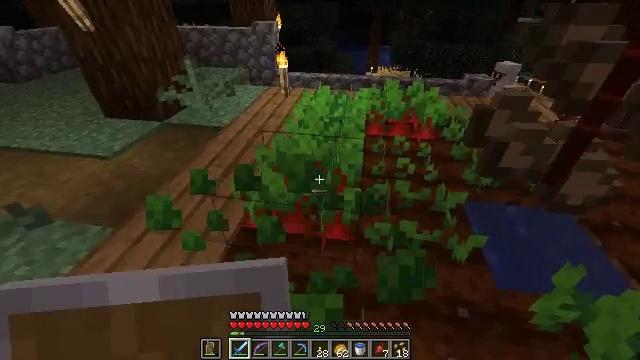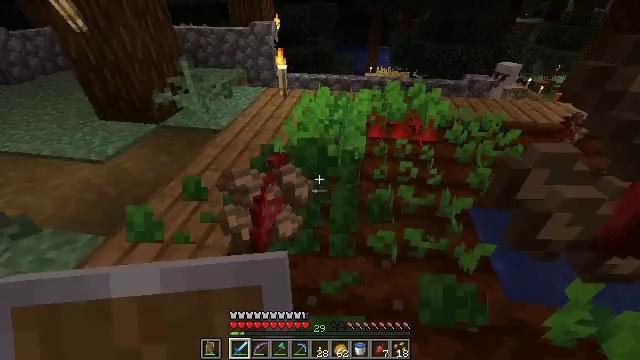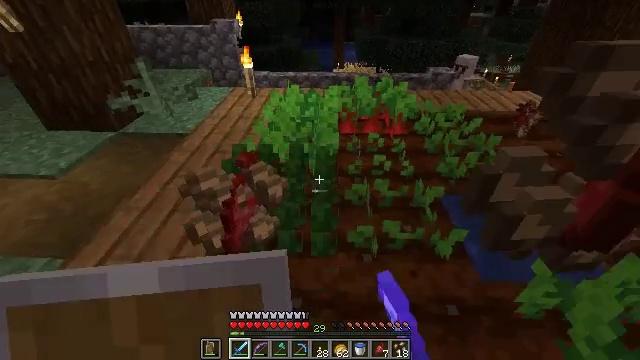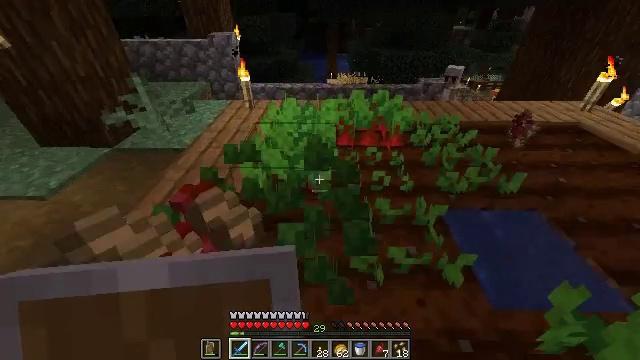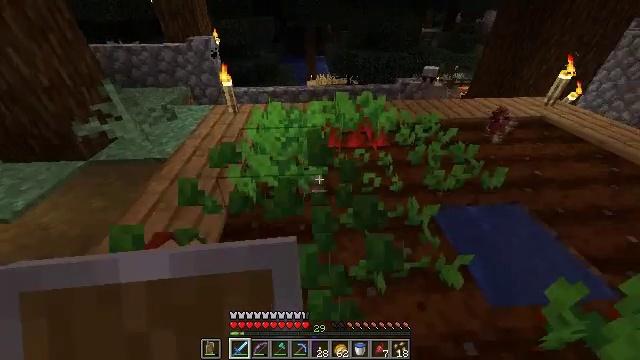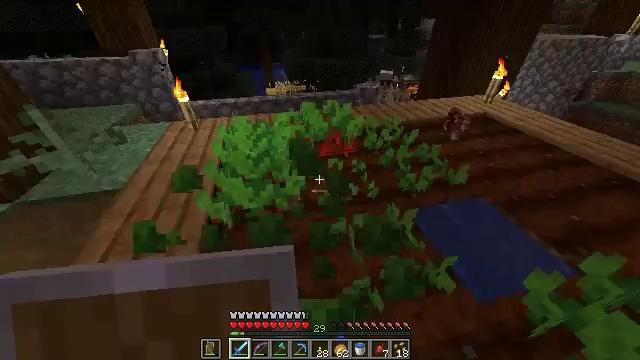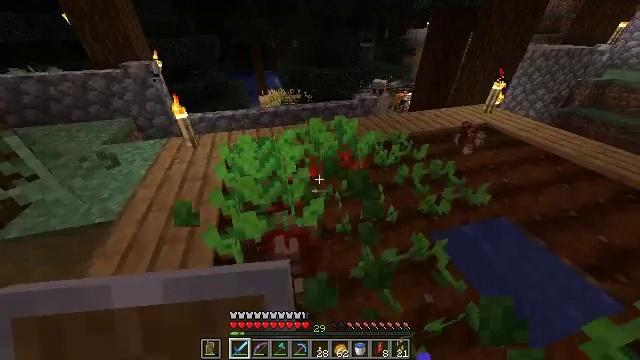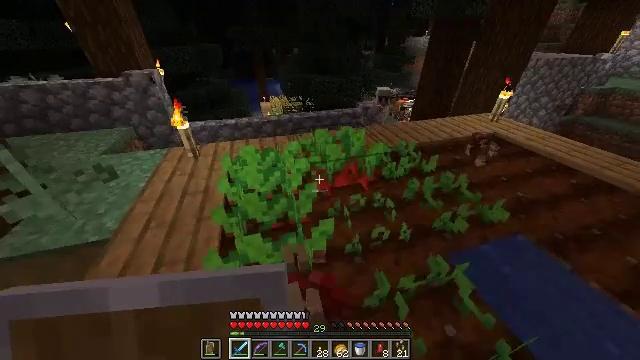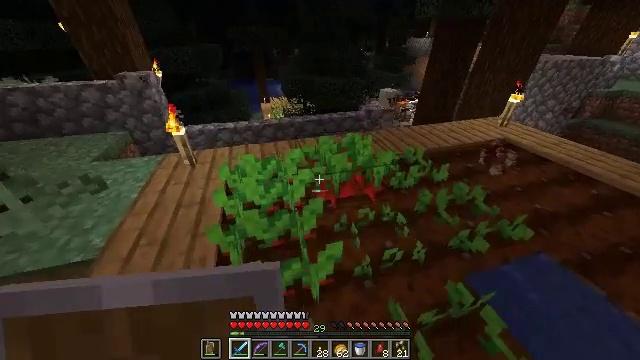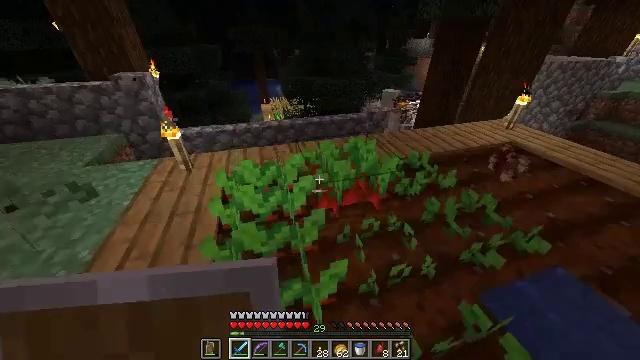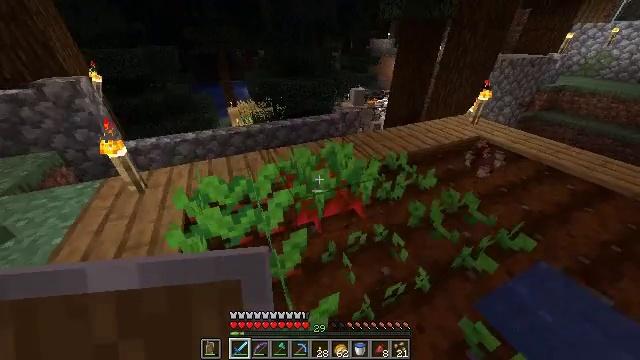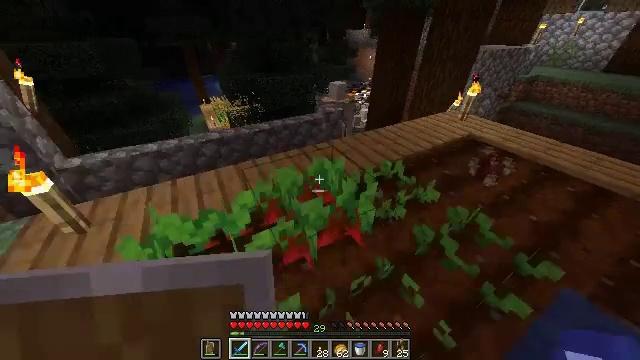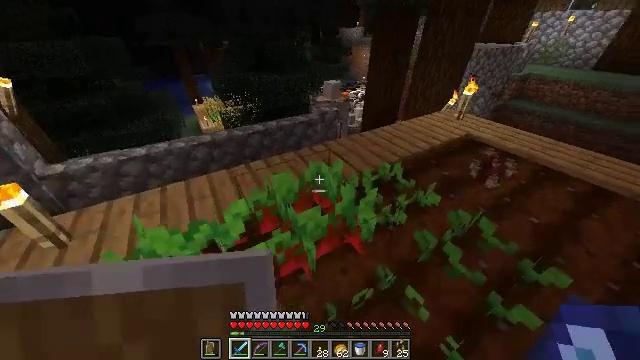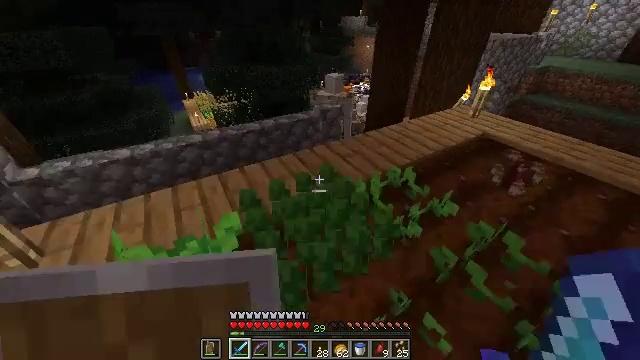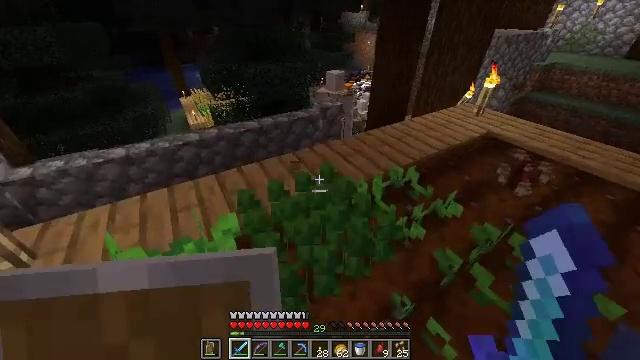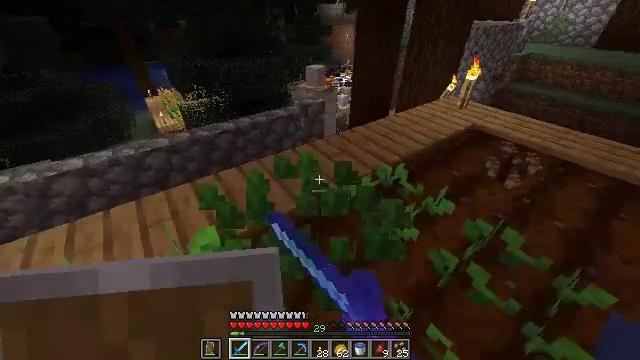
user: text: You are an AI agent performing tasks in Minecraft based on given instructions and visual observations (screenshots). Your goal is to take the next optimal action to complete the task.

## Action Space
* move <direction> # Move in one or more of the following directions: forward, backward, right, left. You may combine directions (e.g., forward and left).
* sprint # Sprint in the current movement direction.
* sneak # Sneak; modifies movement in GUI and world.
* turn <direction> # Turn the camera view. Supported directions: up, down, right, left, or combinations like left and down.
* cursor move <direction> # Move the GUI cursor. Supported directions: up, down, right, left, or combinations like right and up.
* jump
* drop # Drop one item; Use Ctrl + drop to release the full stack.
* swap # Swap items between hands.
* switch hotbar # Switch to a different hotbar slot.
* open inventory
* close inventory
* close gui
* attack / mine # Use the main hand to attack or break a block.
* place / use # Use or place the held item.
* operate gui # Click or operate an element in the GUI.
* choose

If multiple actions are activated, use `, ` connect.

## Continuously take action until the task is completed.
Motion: motion action
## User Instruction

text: Pull up beetroots from the soil.
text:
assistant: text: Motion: attack / mine
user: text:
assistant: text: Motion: move forward, turn right, attack / mine
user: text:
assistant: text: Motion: move forward, turn right
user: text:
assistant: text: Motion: move forward and move left, turn right
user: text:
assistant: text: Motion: move forward and move left, turn right
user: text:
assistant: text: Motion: move forward and move left, turn right and up
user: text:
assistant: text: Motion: move forward, turn up
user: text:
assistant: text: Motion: move forward
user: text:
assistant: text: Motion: move forward
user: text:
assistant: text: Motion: move forward, turn right
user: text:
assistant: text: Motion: move forward, turn right and down
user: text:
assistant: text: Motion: turn right
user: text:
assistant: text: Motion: attack / mine
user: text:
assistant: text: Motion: attack / mine
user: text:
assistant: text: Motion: move forward, turn right
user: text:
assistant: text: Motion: move forward, turn right and down
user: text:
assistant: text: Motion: move forward, turn right and up
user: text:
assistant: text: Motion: no_op